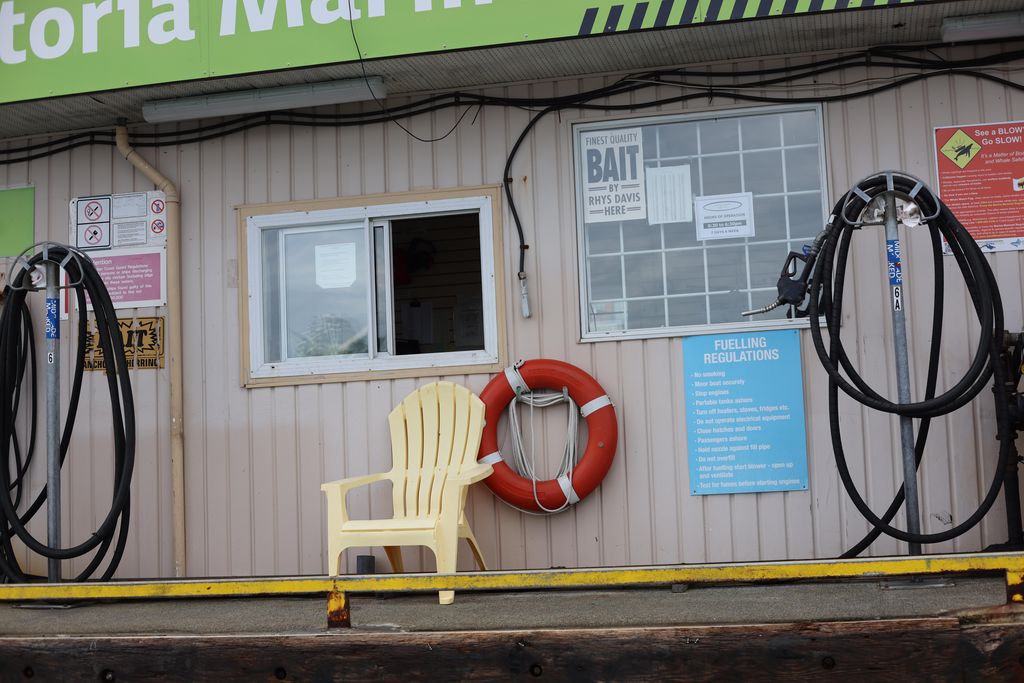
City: victoria